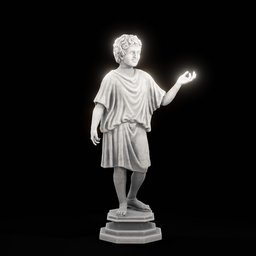
Label: decoration